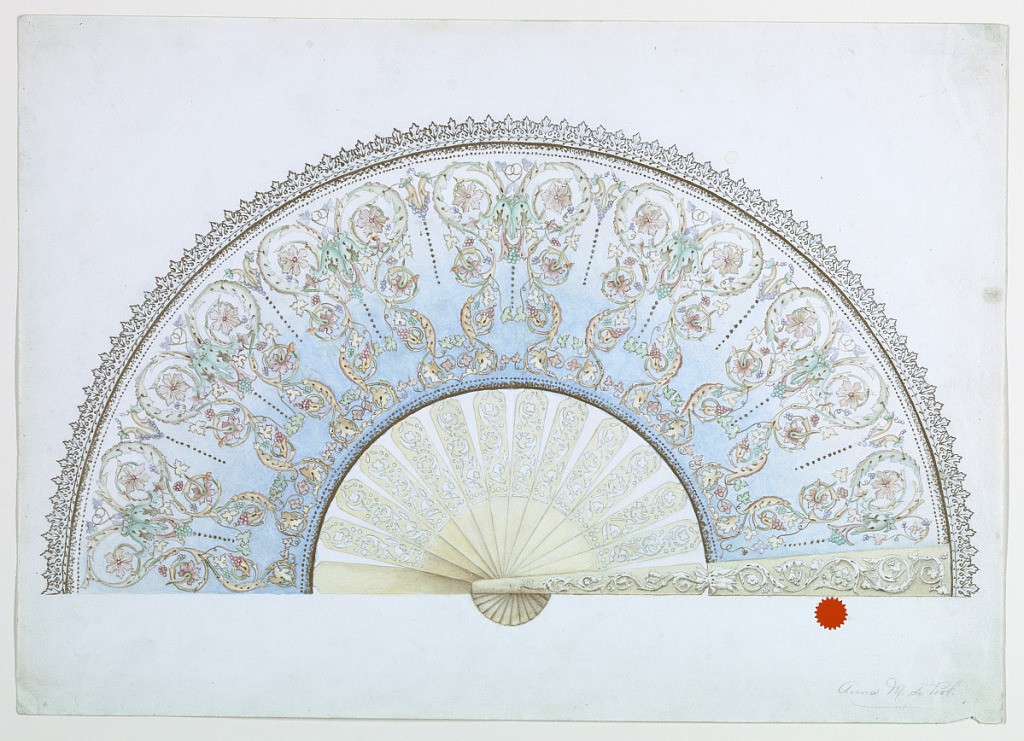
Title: Design for a Fan
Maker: Anna M. de Pool
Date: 1894
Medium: Pencil, watercolor, and gold on paper. Red seal.
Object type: Drawing
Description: Horizontal rectangle. A stylized scroll pattern composed of leaves and grapes. The border has a formal leaf design, in gold.